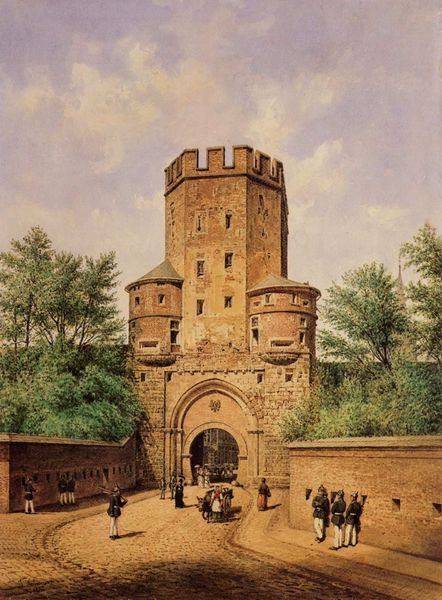
Titel: Köln, Severinstor, Feldseite
Künstler: Jakob Scheiner
Standort: Köln
Institution: Stadtmuseum, Graphische Sammlung
Schlagwörter: baum, blau, blätter, dunkel, himmel, mann, schatten, weiß, wolken, bäume, frauen, gelb, grün, kirchturm, landschaft, menschen, ocker, stadt, braun, fenster, frau, fussgänger, grau, hell, hintergrund, licht, mitte, männer, schwarz, strasse, säulen, dach, park, weg, wolke, beige, leute, architektur, mensch, stehen, stein, steine, wache, strauch, brücke, kirche, sonne, sträucher, wald, esel, karren, turm, schlagschatten, ansicht, bogen, gasse, passanten, pflaster, dächer, mauer, ziegel, kutsche, pilaster, rundbogen, wagen, staffage, soldaten, durchgang, tor, zinnen, eingang, erker, burg, bürgersteig, gehsteig, torbogen, kegel, mauerwerk, asphalt, kopfsteinpflaster, polizisten, uniform, uniformen, portal, wappen, stadttor, sims, gesims, spitzbogen, mittelalter, laubbäume, kapelle, stadtmauer, einfahrt, spaziergänger, gewehre, rinnstein, füllung, wachen, oktogon, achteckig, offiziere, kaserne, fuhrwerk, wall, burgtor, schiesscharten, schiessscharten, rotunde, blendbogen, rundturm, bogenfries, burgmauer, wehrturm, stadtwappen, scharten, musketen, milität, soladten, kegeldächer, gosse, schwawrz, eselskarren, bruschsteinmauer, halbrundbogen, seitentürme, furwerk, wverteidigung